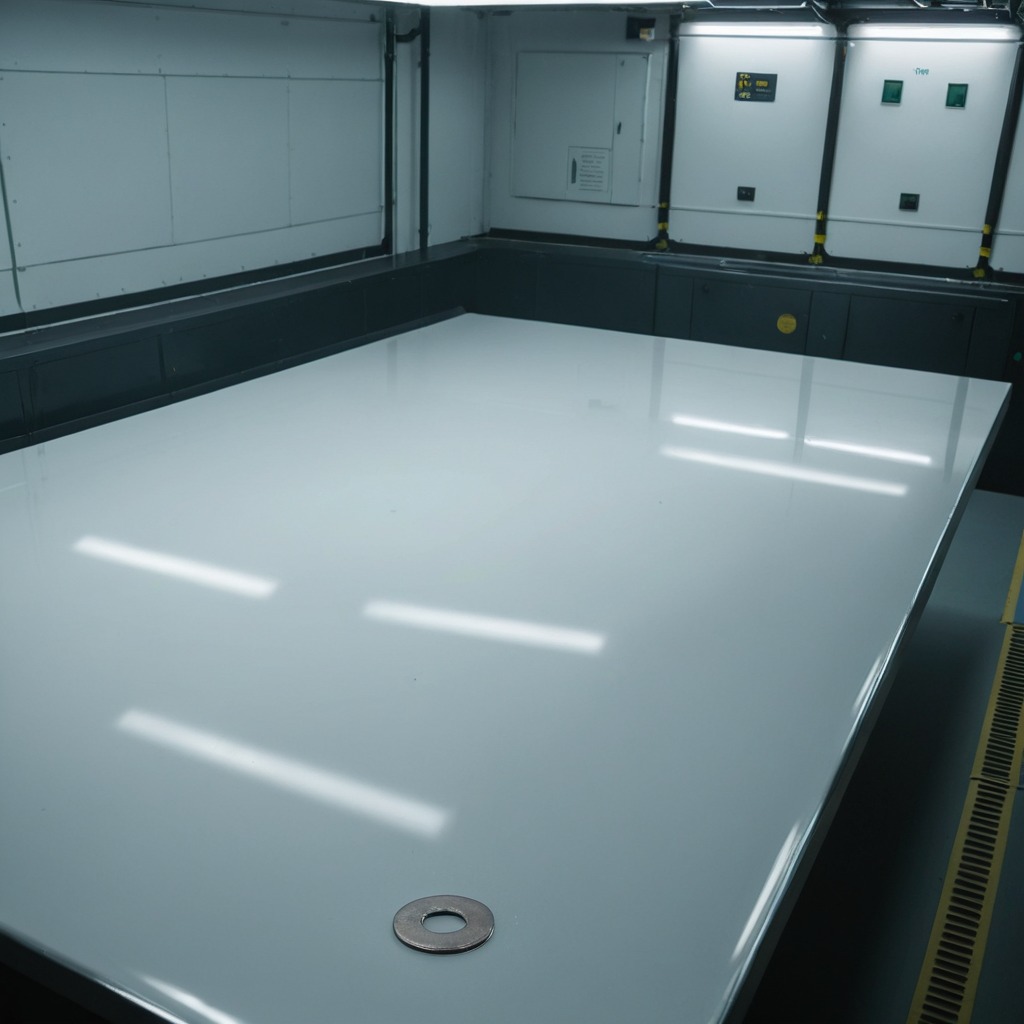
A flat metal washer is lying on the table in a ship maintenance bay.